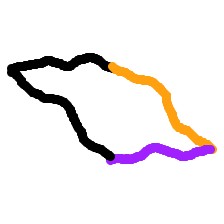
Shape: parallelogram